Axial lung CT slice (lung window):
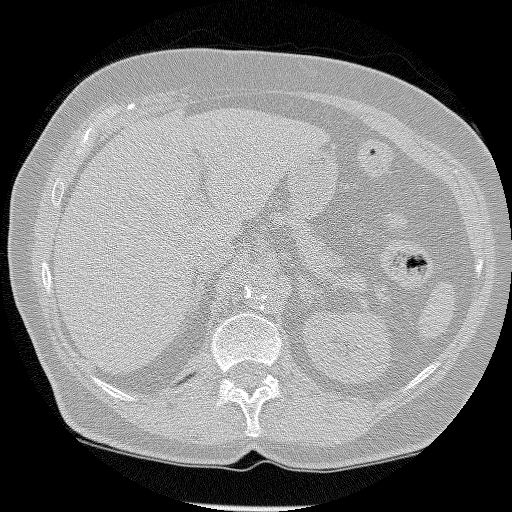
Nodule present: no